Question: I am executing an SQL query via jcc to run a report. When I opened the error log file for the program and examined the SQL query, everything seems to be fine (There are no extra or missing brackets, commas, etc and the syntax is good) however when I execute I am getting this error:
[Report.execute()] DB2 SQL Error: SQLCODE=-104, SQLSTATE=42601, SQLERRMC=,;ATE IN (1,2,3,10,1)
;, DRIVER=4.12.55
When I researched about the SQLCODE I found out that it means there is an illegal symbol in the query. What can I look for to find this illegal symbol?
This is the query

Sorry for the tiny font but if you zoom 200% or so you can see the query better.
Thanks a lot :)
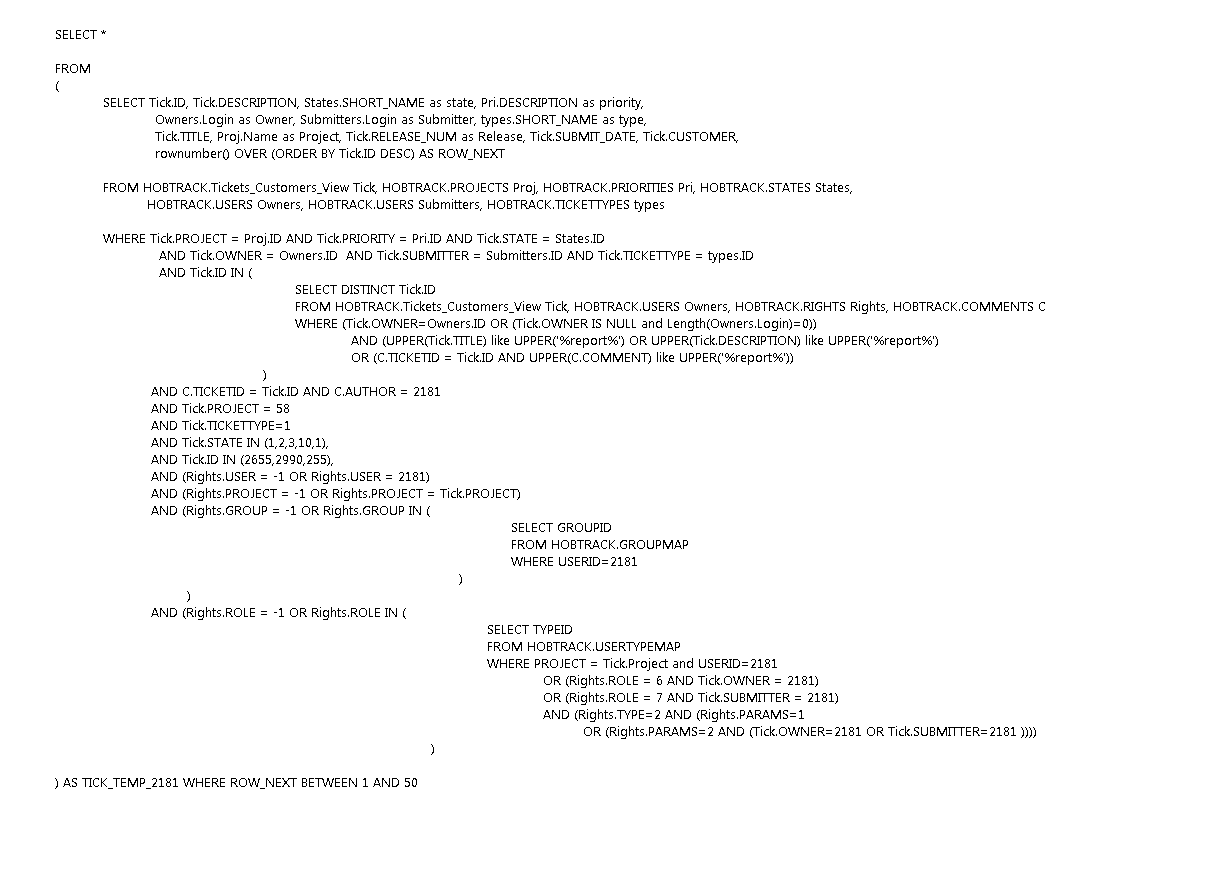
Answer: You have a comma (where you shouldn't) at the end of this line:
'''
AND Tick.STATE IN (1,2,3,10,1),
'''
The following line also has the same problem.